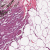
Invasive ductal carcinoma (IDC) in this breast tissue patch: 0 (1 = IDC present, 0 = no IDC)